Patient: sex F, age 56
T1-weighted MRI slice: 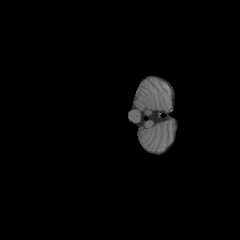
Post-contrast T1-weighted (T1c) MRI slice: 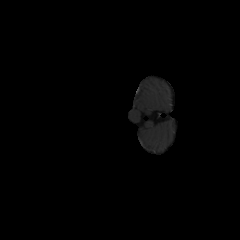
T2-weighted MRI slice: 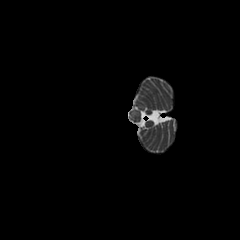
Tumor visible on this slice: no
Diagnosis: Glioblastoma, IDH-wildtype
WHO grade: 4